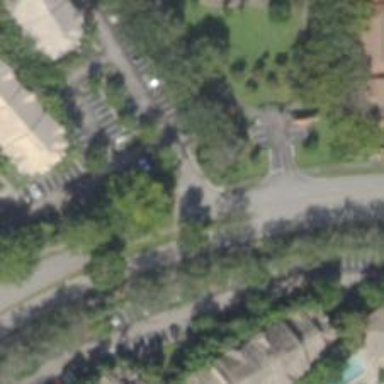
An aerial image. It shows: Unmarked crossing on footway.